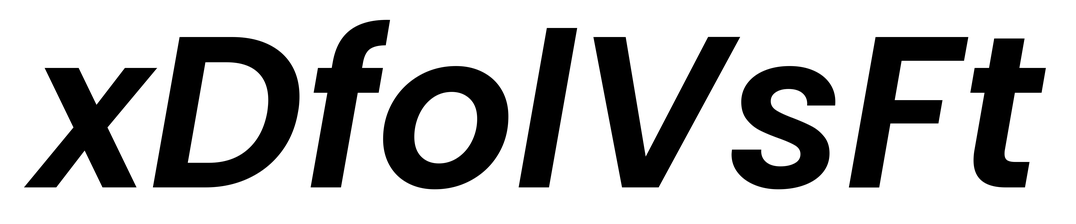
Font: Poppins-SemiBoldItalic